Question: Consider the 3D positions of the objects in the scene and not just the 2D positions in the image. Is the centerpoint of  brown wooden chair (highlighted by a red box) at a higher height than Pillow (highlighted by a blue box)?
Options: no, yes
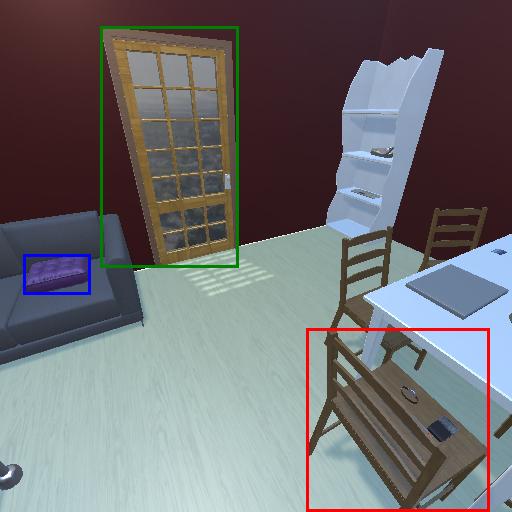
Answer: no